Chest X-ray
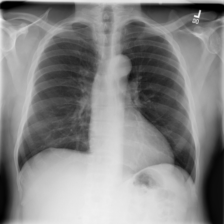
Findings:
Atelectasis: negative
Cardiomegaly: negative
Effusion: negative
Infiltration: negative
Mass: negative
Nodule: negative
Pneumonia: negative
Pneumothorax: negative
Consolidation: negative
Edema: negative
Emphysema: negative
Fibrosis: negative
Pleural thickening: negative
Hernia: negative